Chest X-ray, PA view. Patient: 53 years old, sex F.
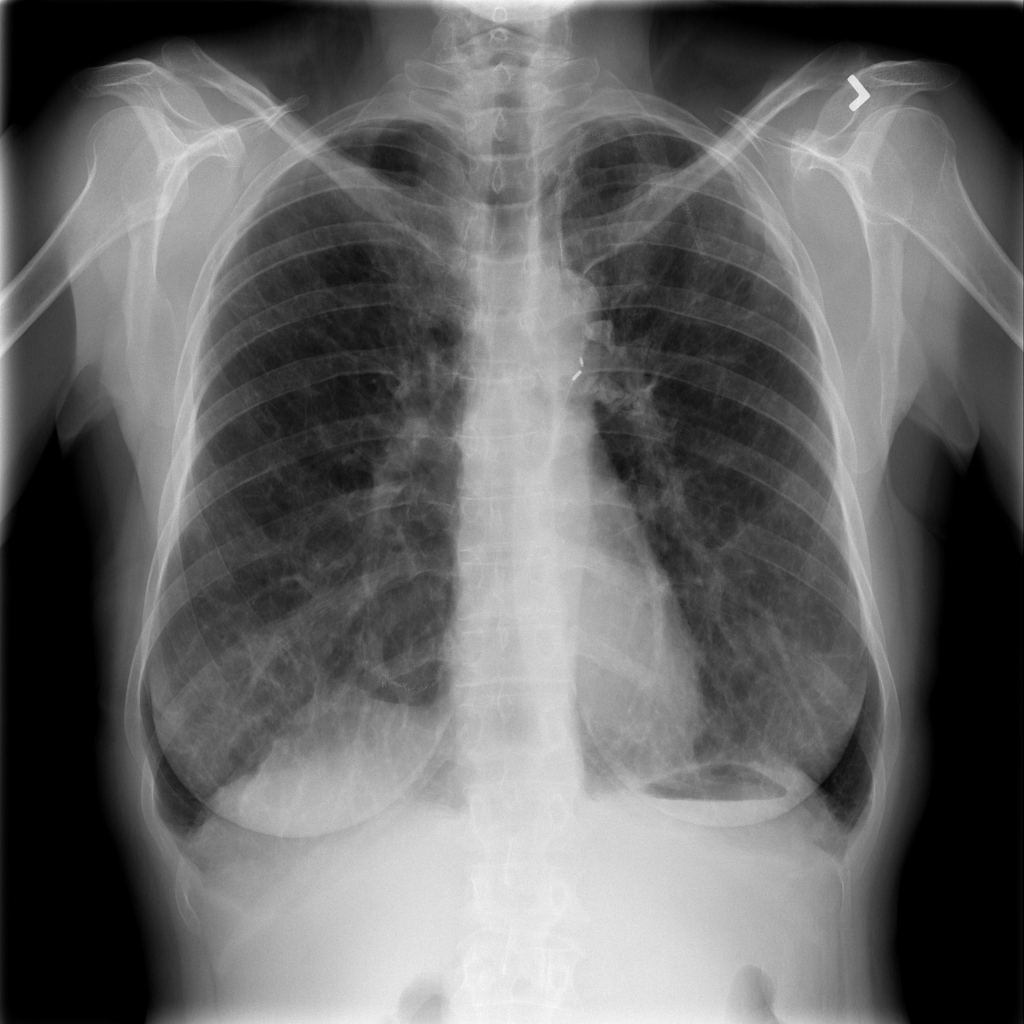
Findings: Pneumothorax